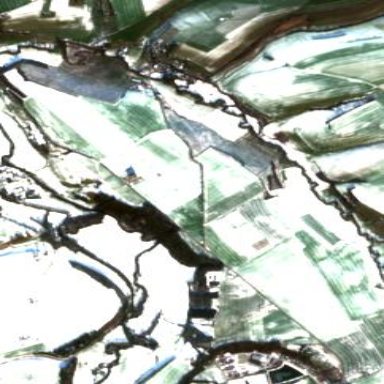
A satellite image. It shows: Picturesque farmland scene.